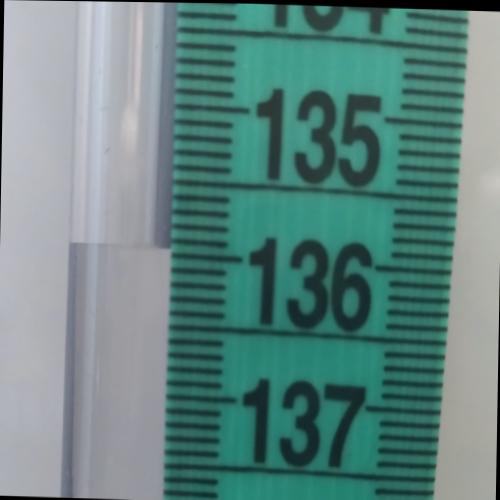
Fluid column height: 136.0 cm